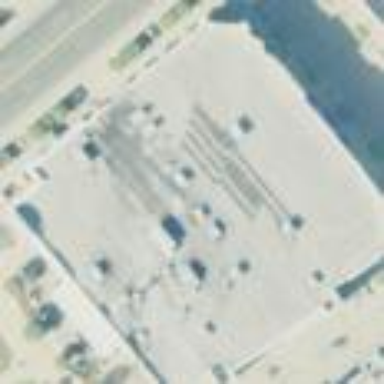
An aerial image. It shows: Retail building.